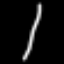
Label: The Eiffel Tower